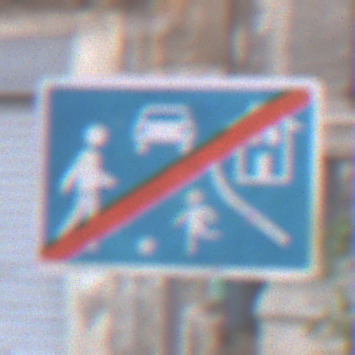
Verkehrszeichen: EndeVerkehrsberuhigterBereich
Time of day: MorningAfternoon
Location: Outdoor (Urban)
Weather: PartlyCloudy
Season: NotSpecified
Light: Natural